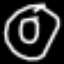
Label: donut